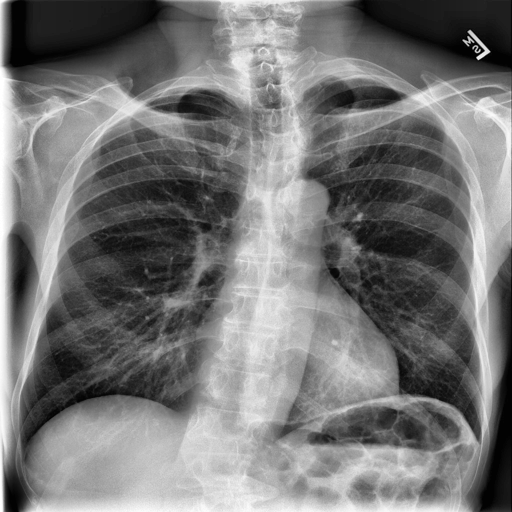
Finding: NORMAL